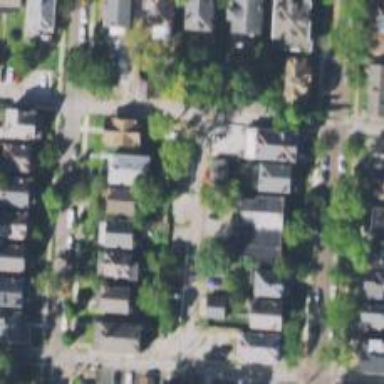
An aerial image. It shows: Charming neighbourhood.